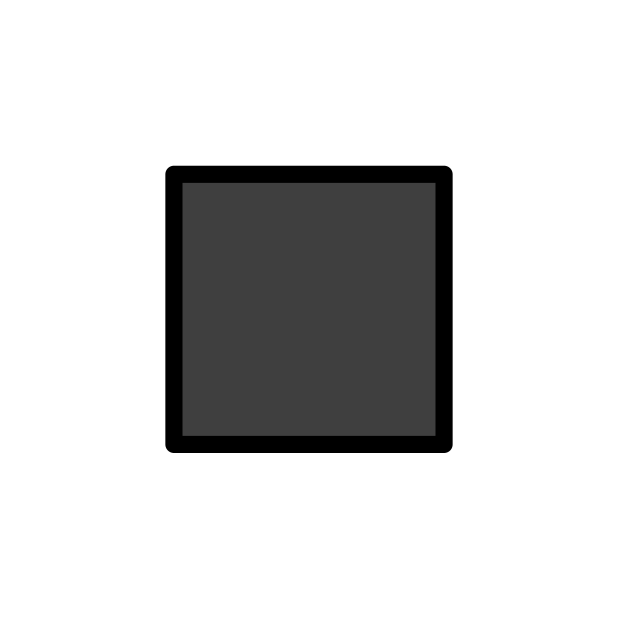
black medium-small square